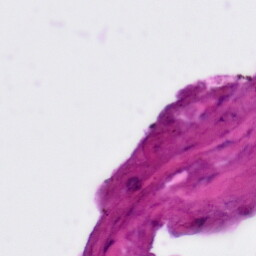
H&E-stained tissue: Tonsil